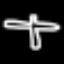
Label: airplane